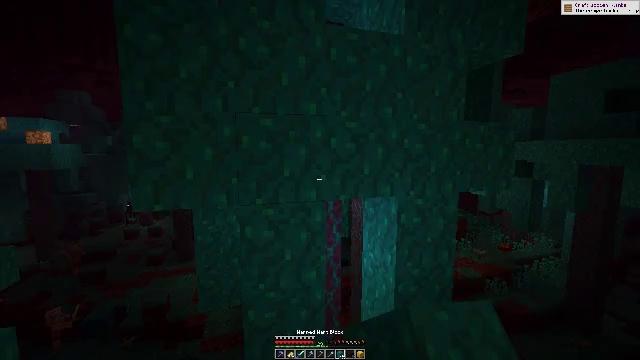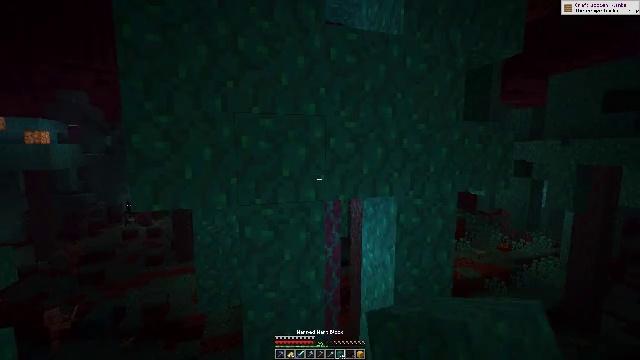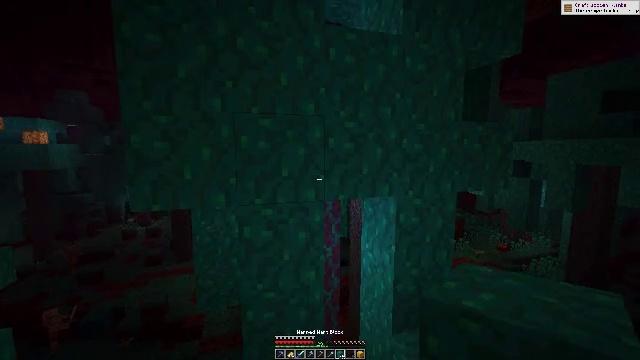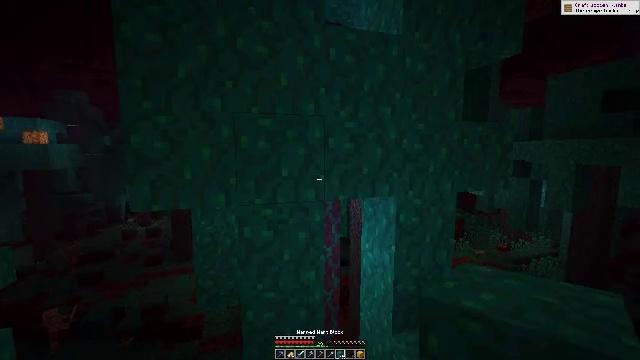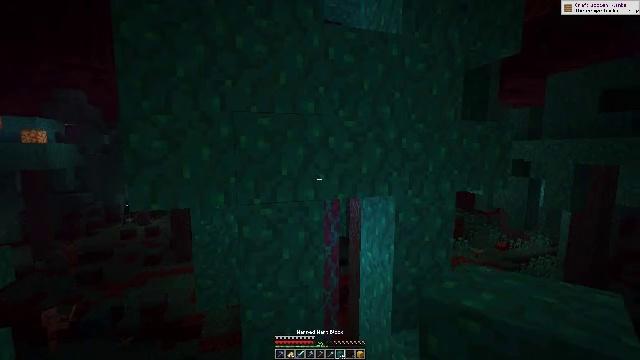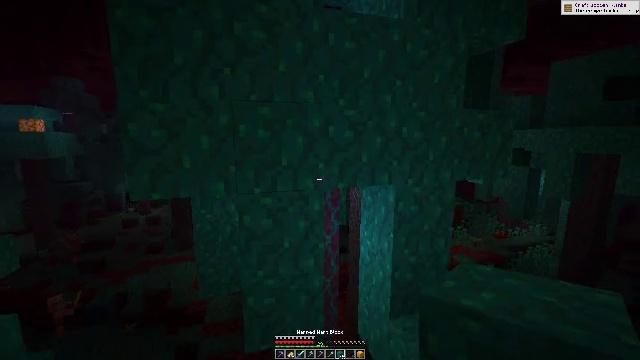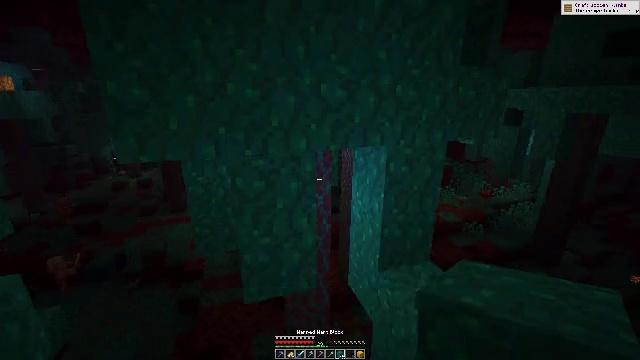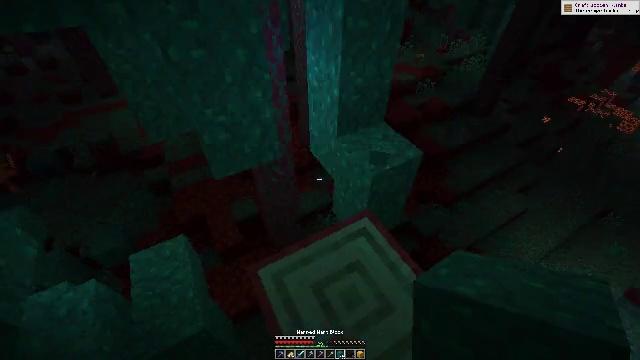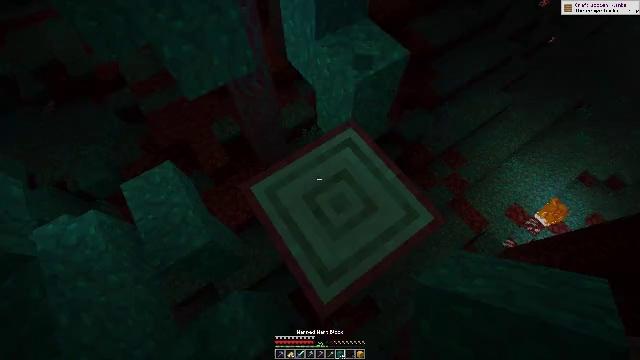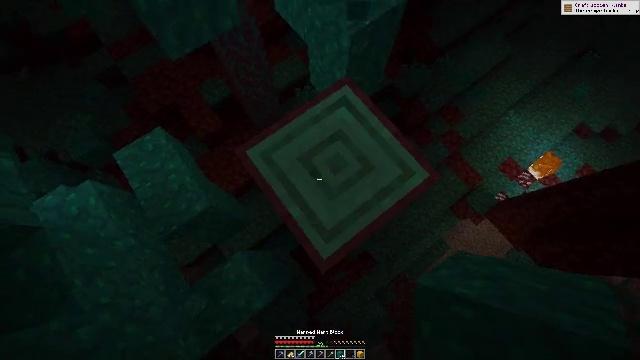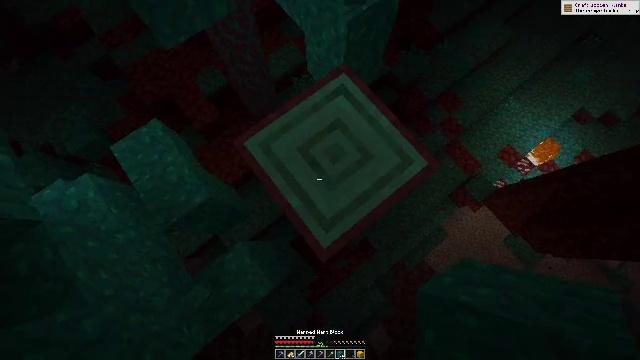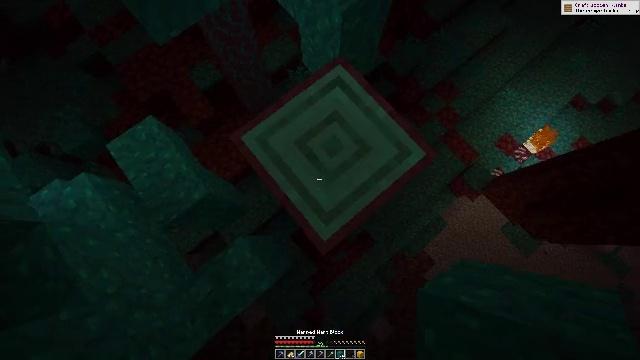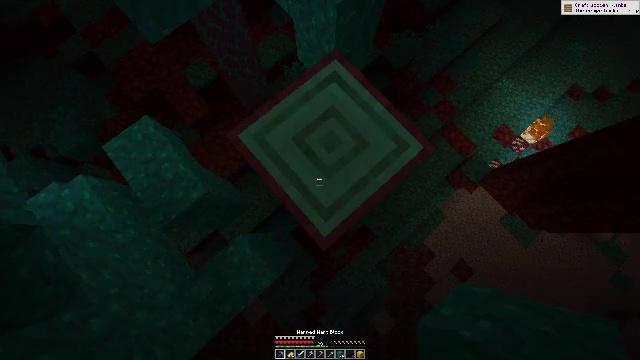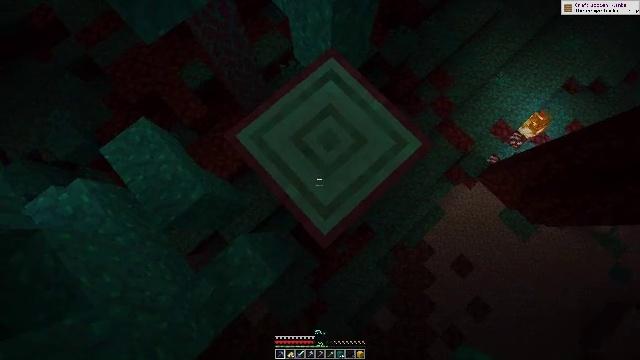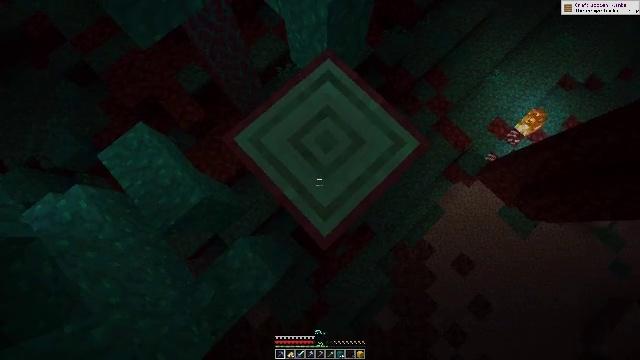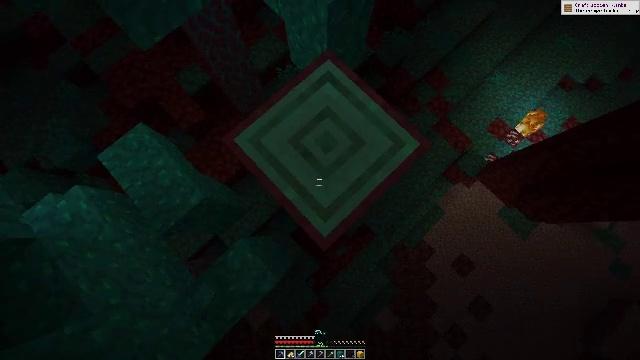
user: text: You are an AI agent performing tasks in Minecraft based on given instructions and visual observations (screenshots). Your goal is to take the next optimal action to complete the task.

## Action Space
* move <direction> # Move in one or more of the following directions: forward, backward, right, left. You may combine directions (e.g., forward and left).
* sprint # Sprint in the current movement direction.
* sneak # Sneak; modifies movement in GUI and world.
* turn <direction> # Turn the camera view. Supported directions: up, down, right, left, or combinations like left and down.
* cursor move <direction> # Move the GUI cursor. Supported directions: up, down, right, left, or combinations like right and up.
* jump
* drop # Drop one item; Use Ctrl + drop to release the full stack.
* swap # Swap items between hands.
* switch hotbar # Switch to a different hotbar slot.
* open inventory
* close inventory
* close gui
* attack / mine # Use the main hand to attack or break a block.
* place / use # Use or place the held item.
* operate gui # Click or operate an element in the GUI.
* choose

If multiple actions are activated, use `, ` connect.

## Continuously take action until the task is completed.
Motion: motion action
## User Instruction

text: Mine the warped stem in the Nether.
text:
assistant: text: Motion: no_op
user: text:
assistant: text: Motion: no_op
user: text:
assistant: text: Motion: no_op
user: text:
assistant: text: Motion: no_op
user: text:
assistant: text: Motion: turn down
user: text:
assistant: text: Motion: turn right and down
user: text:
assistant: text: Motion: turn right and down
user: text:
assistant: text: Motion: turn right and down
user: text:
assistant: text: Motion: turn right and down
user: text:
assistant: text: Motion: turn down
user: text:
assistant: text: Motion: turn right and down
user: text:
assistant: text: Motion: turn right, switch to hotbar 1
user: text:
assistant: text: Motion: turn right, switch to hotbar 1
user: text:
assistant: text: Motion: turn right, switch to hotbar 1
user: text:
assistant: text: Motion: no_op
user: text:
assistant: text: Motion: no_op
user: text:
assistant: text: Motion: no_op
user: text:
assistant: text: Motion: no_op
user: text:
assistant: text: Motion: no_op
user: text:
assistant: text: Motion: no_op
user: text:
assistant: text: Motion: no_op
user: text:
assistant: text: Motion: no_op
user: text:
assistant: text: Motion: no_op
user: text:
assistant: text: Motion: no_op
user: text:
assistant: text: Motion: turn left and up
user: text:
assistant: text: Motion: turn left and up
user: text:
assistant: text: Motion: turn left and up
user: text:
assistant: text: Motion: turn left and up
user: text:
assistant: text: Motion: turn left and up
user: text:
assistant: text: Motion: turn left